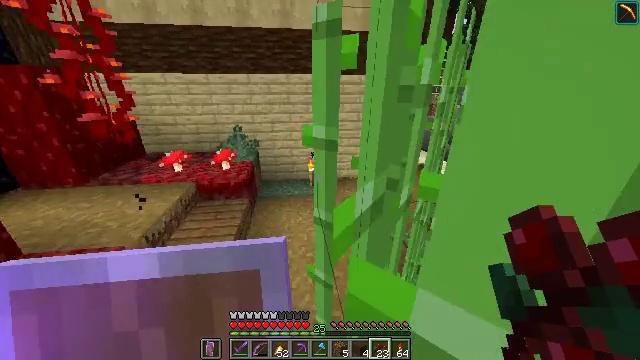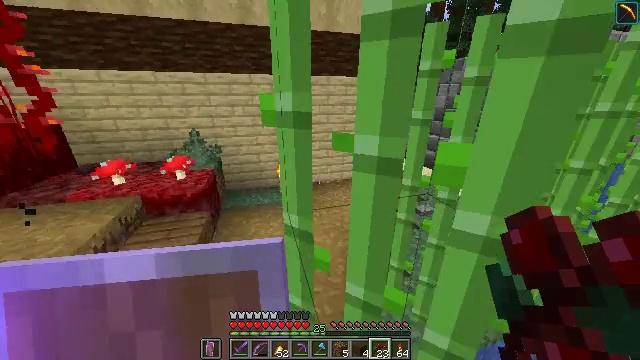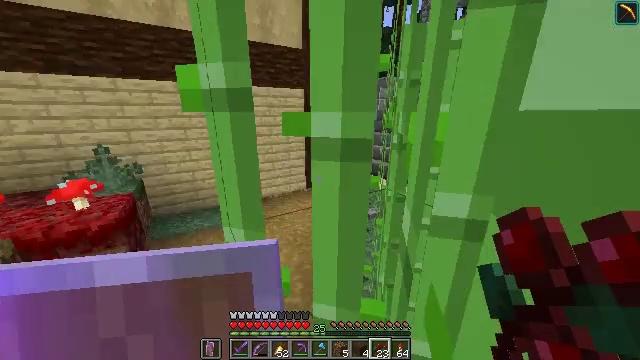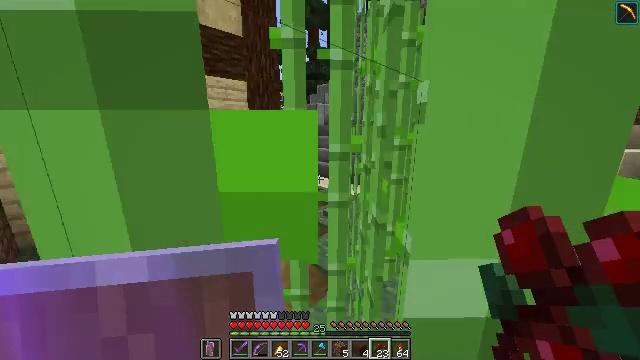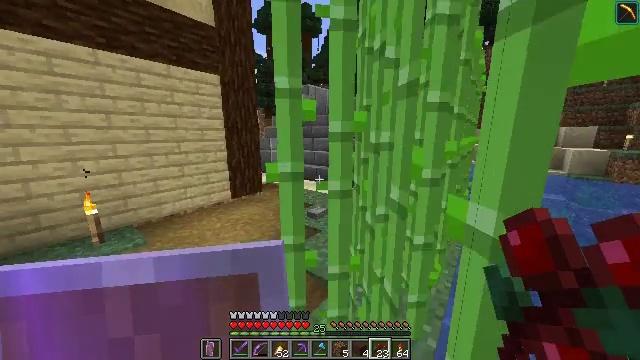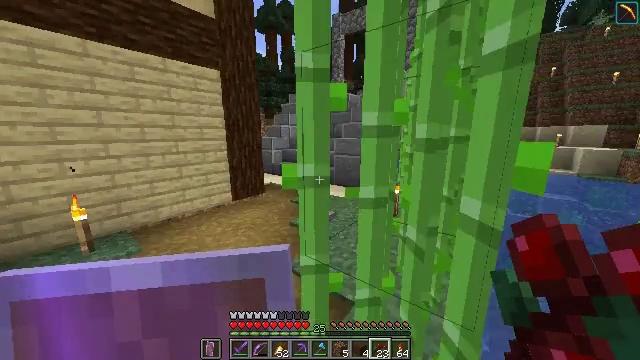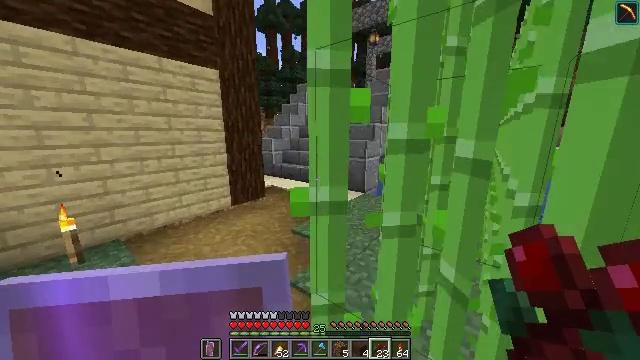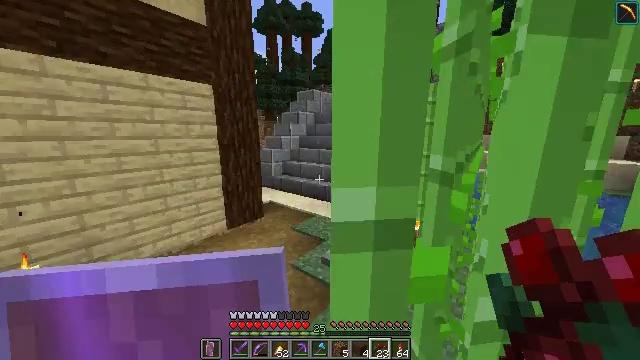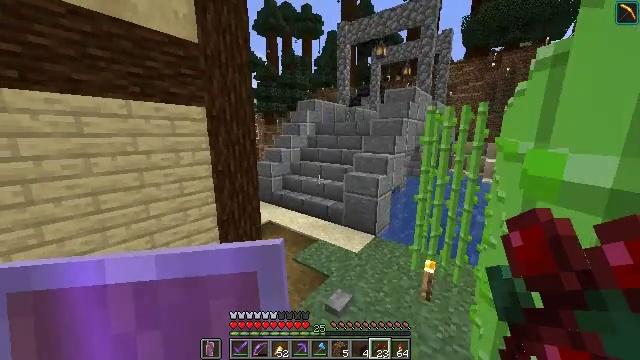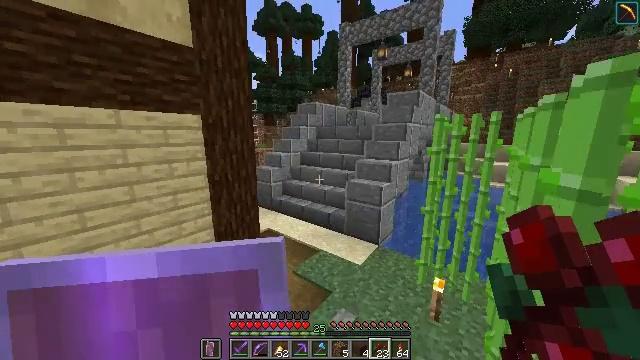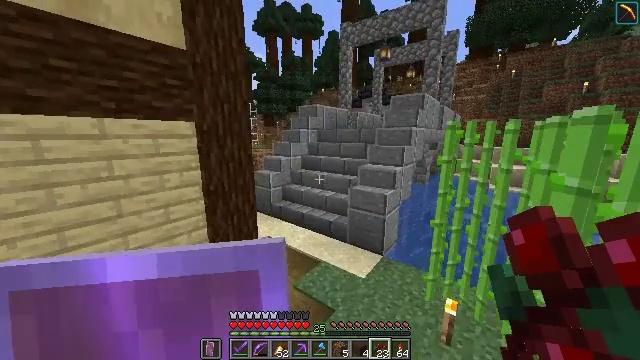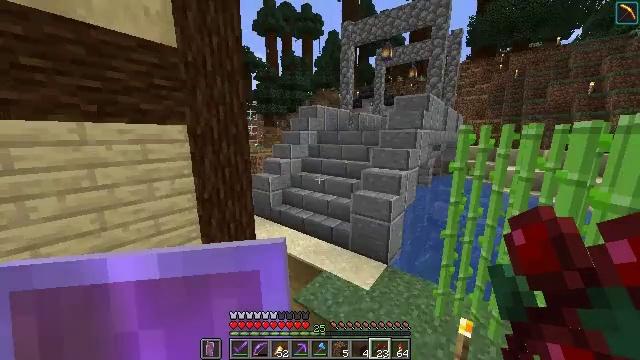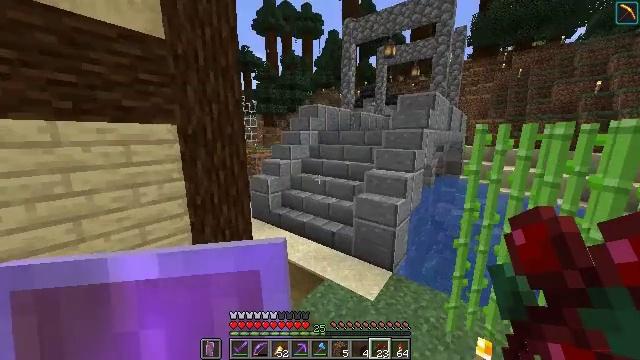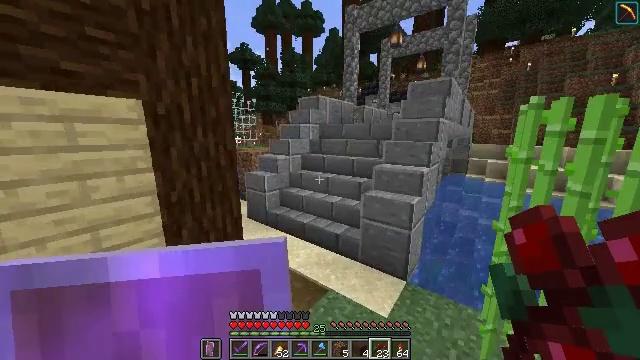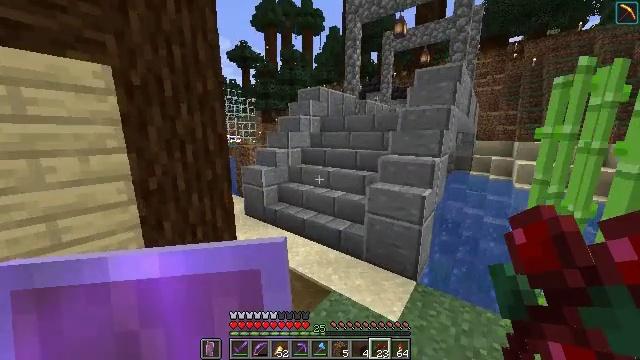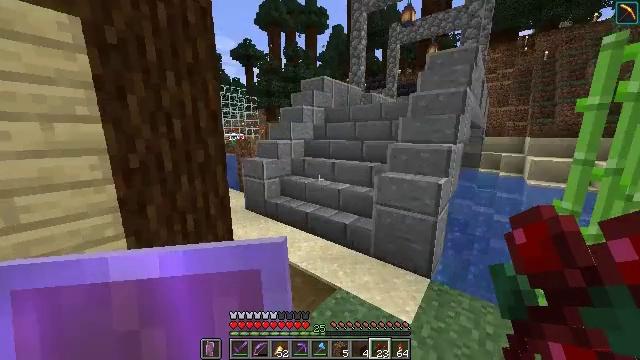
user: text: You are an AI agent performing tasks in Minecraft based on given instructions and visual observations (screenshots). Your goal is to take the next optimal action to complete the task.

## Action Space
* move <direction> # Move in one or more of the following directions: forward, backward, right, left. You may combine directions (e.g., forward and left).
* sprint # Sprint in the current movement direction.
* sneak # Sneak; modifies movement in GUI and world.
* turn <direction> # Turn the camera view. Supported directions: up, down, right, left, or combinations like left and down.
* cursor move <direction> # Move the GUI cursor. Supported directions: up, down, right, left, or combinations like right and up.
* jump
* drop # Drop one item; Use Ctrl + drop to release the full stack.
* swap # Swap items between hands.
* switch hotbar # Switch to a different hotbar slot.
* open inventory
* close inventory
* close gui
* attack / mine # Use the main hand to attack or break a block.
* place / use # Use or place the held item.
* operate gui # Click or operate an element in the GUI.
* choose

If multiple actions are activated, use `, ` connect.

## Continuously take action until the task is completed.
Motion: motion action
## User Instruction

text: Dismantle the sticky piston for reuse.
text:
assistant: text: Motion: move forward, sprint, turn right and up
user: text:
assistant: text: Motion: move forward, sprint, turn right and up
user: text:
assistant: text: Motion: move forward, sprint, turn right and up
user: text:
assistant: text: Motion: move forward, sprint, turn right and up
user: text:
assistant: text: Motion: move forward, sprint
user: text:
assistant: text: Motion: move forward, sprint, jump
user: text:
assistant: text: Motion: move forward, sprint, jump
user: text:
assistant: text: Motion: move forward, sprint, jump
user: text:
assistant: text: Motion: move forward, sprint, jump
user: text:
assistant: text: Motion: move forward, sprint
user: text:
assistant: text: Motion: move forward, sprint
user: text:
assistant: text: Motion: move forward, sprint
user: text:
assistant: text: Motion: move forward, sprint
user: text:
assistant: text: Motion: move forward, sprint
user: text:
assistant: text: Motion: move forward, sprint
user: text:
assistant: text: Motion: move forward, sprint, turn left
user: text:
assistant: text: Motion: move forward, sprint, turn left
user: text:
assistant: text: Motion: move forward, sprint, turn left
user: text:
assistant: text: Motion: move forward, sprint, turn left
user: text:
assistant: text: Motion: move forward and move right, sprint
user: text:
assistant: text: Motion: move forward and move right, sprint, turn left
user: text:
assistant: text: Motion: move forward and move right, sprint, turn left
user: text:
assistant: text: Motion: move forward and move right, sprint, turn left
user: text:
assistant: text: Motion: move forward and move right, sprint, turn left
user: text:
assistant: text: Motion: move forward and move right, sprint, turn left
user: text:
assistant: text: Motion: move forward, sprint, turn left and down
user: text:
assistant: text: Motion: move forward, sprint, turn left and down
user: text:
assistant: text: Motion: move forward, sprint, turn left and down
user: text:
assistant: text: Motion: move forward, sprint, turn left and down
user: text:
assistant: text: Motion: move forward, sprint, turn left